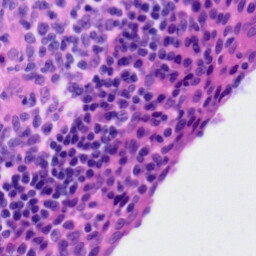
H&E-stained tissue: Tonsil